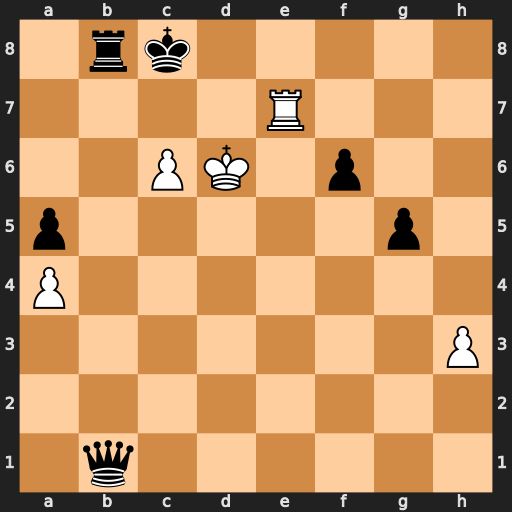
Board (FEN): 1rk5/4R3/2PK1p2/p5p1/P7/7P/8/1q6
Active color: w
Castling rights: -
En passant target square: -
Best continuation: Re8#